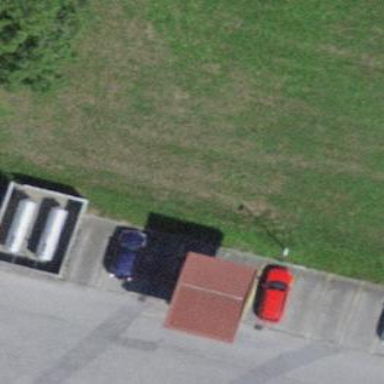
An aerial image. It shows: Fuel station.